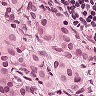
Metastatic tissue present: yes